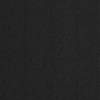
Label: dusty